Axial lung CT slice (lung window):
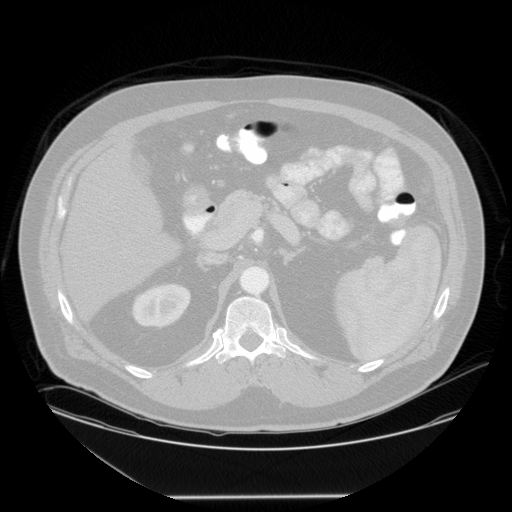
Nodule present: no